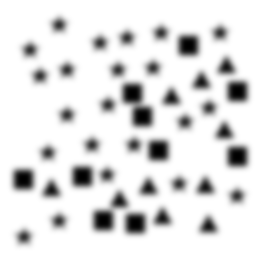
Squares: 10
Triangles: 10
Stars: 22
Total shapes: 42